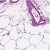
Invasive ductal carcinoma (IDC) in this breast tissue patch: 0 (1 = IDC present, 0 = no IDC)